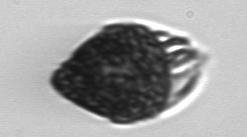
Label: Strombidium_morphotype2